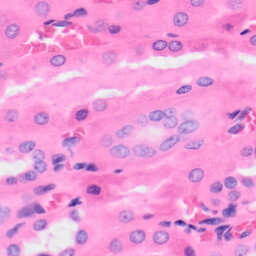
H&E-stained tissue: Kidney